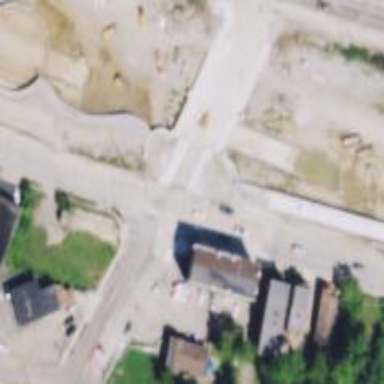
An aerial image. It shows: Crossing road.